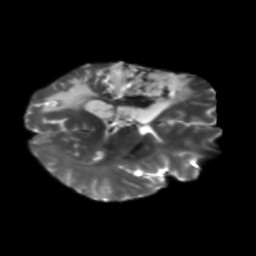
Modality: T2w
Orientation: axial
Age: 46
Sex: male
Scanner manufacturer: siemens
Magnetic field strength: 3 T
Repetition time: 5.47 s
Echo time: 0.0854 s